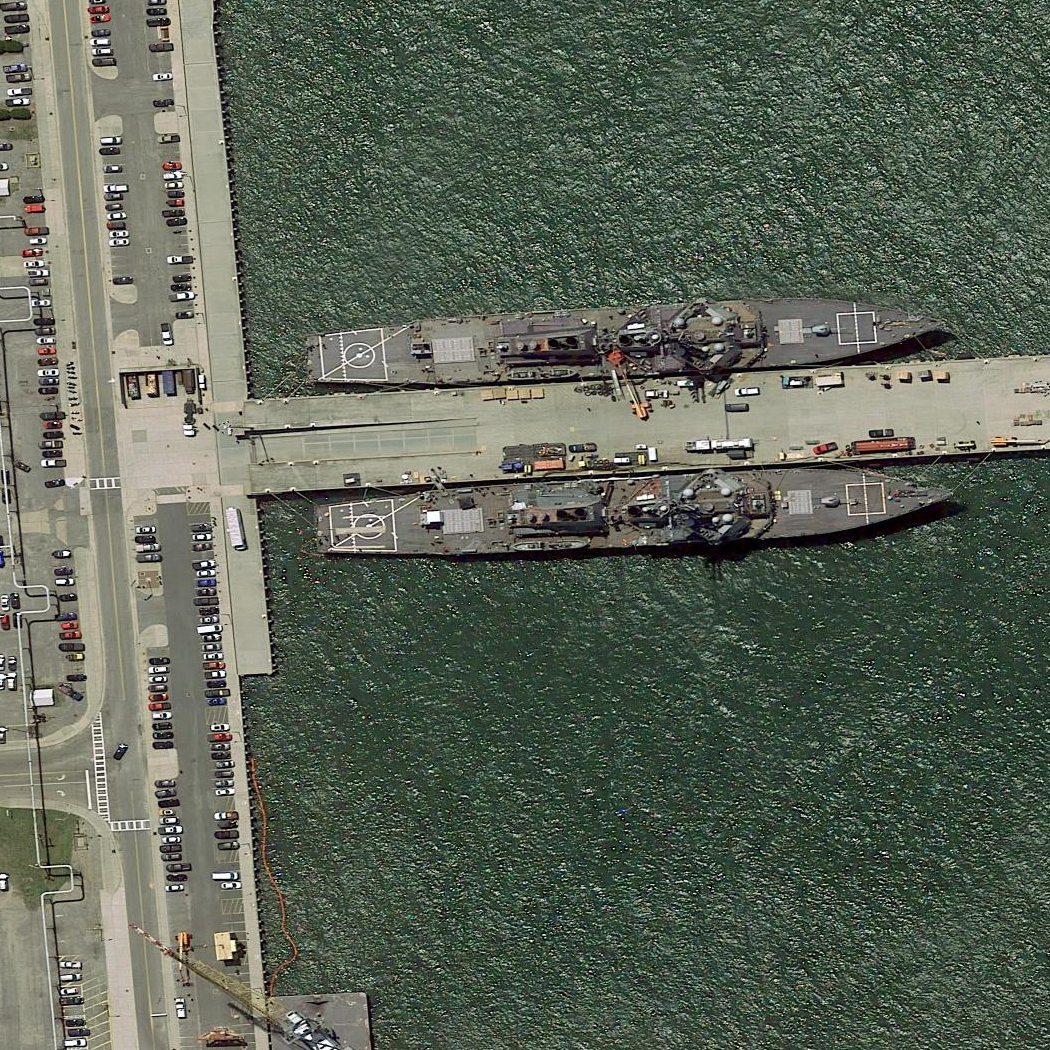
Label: destroyer